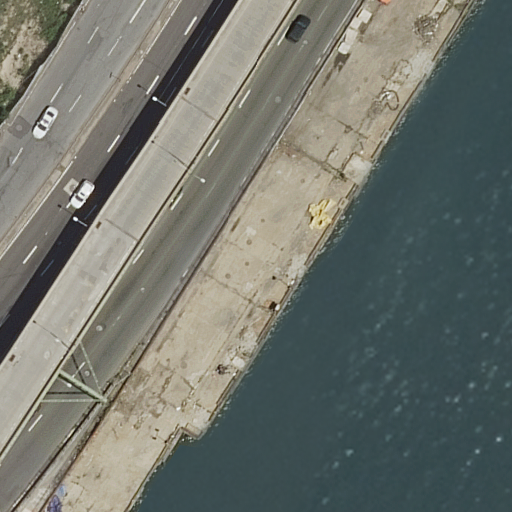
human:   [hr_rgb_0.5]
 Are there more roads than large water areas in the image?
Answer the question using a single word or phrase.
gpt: yes

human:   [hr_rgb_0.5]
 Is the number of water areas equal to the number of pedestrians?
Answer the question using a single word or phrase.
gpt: yes

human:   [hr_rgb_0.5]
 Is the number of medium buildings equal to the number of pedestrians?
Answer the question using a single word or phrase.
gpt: no

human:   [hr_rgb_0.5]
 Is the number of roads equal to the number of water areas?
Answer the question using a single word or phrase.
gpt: no

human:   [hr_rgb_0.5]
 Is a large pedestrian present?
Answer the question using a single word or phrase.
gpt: yes

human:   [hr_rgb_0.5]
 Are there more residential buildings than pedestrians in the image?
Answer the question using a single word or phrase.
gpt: no

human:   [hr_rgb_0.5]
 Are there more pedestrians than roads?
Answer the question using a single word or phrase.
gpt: no

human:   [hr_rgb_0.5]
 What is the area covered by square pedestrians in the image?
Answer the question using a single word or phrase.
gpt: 0m2

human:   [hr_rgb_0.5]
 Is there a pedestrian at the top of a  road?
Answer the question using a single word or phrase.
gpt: no

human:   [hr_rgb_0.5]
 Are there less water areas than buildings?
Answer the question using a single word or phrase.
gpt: no

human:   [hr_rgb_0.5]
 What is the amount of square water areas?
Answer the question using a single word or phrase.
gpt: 0

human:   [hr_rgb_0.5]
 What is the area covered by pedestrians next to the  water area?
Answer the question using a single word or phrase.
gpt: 1935m2

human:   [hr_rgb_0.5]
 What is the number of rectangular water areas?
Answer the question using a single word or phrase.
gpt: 1

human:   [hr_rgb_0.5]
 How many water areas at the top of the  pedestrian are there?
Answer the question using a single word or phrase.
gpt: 1

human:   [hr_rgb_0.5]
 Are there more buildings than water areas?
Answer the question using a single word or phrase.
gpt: no

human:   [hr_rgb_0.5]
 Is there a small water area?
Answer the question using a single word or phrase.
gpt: no

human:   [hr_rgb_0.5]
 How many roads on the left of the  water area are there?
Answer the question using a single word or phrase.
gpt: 5

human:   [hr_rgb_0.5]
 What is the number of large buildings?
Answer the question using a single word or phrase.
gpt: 0

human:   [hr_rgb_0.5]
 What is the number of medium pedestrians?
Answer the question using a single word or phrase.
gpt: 0

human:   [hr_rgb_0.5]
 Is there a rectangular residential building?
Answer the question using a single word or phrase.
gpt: no

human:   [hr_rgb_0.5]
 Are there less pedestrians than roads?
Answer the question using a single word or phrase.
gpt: yes

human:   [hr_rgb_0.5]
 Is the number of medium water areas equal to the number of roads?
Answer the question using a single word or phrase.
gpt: no

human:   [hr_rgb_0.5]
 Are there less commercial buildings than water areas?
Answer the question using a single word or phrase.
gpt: yes

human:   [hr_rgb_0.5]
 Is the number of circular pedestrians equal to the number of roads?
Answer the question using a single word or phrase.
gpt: no

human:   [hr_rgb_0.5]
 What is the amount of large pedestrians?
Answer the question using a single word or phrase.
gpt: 1

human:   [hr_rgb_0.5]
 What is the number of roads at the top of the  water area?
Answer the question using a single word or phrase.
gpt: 2

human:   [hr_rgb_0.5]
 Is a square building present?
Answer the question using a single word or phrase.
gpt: no

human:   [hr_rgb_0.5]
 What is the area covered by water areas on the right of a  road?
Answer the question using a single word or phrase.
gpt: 4240m2

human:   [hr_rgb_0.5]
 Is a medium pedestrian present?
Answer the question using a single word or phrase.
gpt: no

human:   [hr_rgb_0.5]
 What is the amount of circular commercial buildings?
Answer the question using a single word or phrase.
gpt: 0

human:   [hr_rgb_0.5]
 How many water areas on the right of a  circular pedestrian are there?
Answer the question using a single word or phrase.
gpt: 0

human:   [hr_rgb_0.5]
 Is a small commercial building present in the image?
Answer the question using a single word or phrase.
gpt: no

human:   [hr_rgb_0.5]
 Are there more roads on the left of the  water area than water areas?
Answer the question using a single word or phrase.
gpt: yes

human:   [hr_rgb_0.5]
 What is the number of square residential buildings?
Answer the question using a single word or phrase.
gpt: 0

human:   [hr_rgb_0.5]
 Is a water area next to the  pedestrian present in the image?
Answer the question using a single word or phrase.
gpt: yes

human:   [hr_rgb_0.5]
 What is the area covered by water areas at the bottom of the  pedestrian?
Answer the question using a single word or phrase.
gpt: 0m2